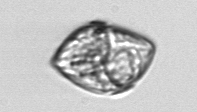
Label: Gyrodinium